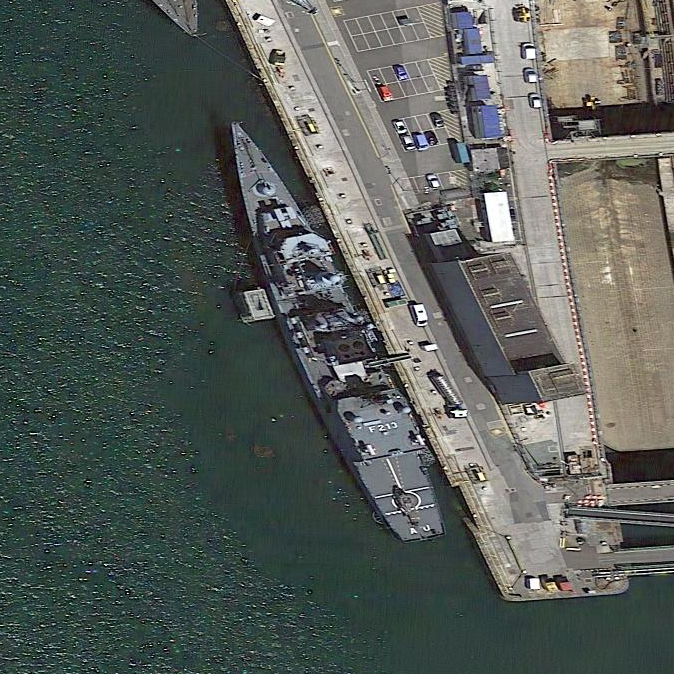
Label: cruiser